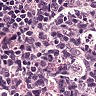
Metastatic tissue present: no